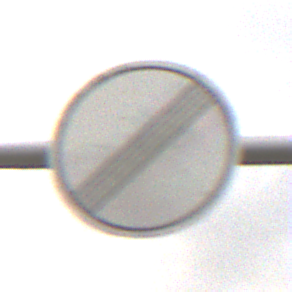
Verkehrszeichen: EndeSaemtlicherBegrenzungen
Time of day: Midday
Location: Outdoor (Nature)
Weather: Overcast
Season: NotSpecified
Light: Natural